Field crop: maize
Growth stage: 2
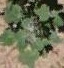
Species: chenopodium